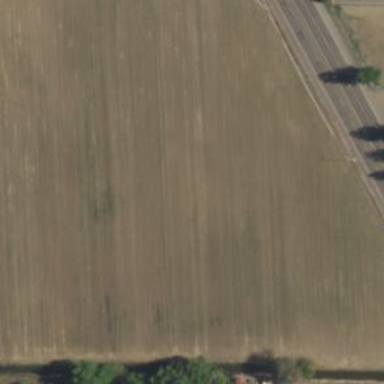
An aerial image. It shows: Piece of grassy farmland.